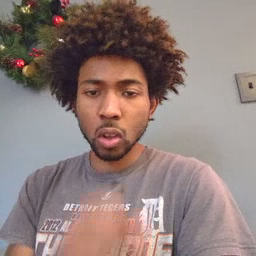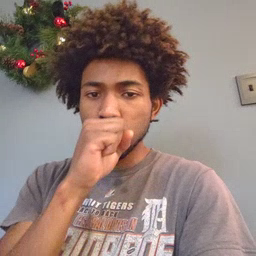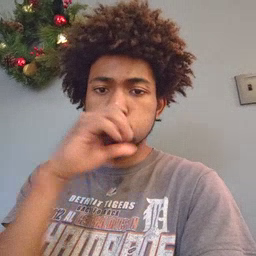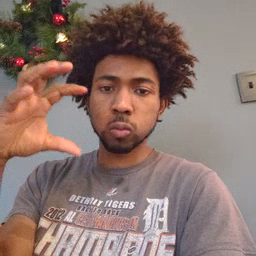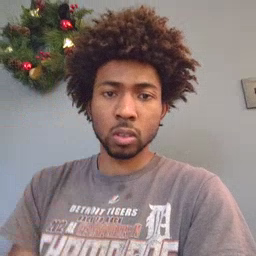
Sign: balloon